Question: I'm trying to center some content with in a Well class using Twitter Bootstrap.
I've tried using row and various other CSS tricks.
Here's my HTML:
'''
<div class="container well well-main">
<div id="marketing-mobile" class="title-marketing"><h3 class="text-center">Mobile</h3></div>
<div class="widget-marketing span5">
<div class="media">
<a class="pull-left" href="#">
<img class="media-object media-icons" img src="img/book.png">
</a>
<div class="media-body">
<h3 class="media-heading">Lorem Ipsum</h3>
<p>Donec id elit non mi porta gravida at eget metus. Lorem ipsum dolor sit amet, consectetur adipiscing elit.</p>
</div>
</div>
</div>
'''
I've taken a screenshot of the problem:
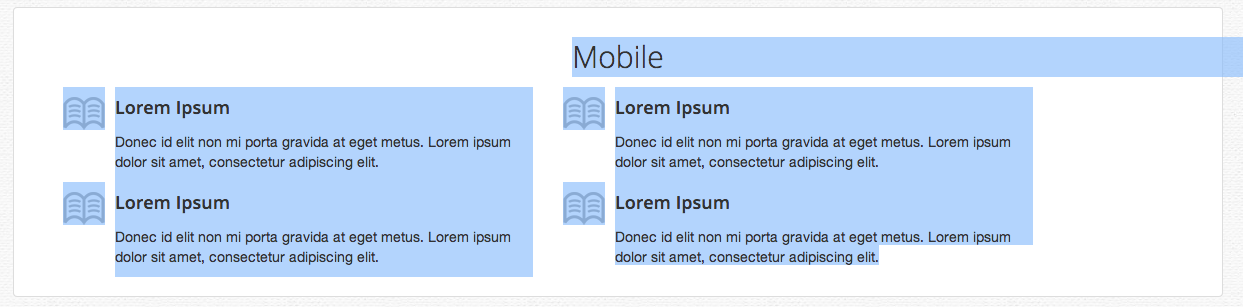
Answer: This has been resolved, but if anyone is interested seeing an example, 'offset3' in this case works to center the 'span5'
'''
<div class="container well well-main">
<div id="marketing-mobile" class="title-marketing"><h3 class="text-center">Mobile</h3></div>
<div class="widget-marketing span5 offset3">
<div class="media">
<a class="pull-left" href="#">
<img class="media-object media-icons" src="//placehold.it/75x75">
</a>
<div class="media-body">
<h3 class="media-heading">Lorem Ipsum</h3>
<p>Donec id elit non mi porta gravida at eget metus. Lorem ipsum dolor sit amet, consectetur adipiscing elit.</p>
</div>
</div>
</div></div>
'''
<URL>